Interaction volume radius: 5 \u00c5
Interaction volume height: 10 \u00c5
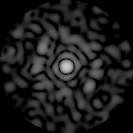
Disorder parameter: 0.8721